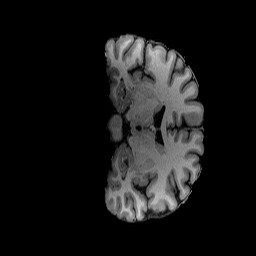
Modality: T1w
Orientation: coronal
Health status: healthy